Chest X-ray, AP view. Patient: 37 years old, sex F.
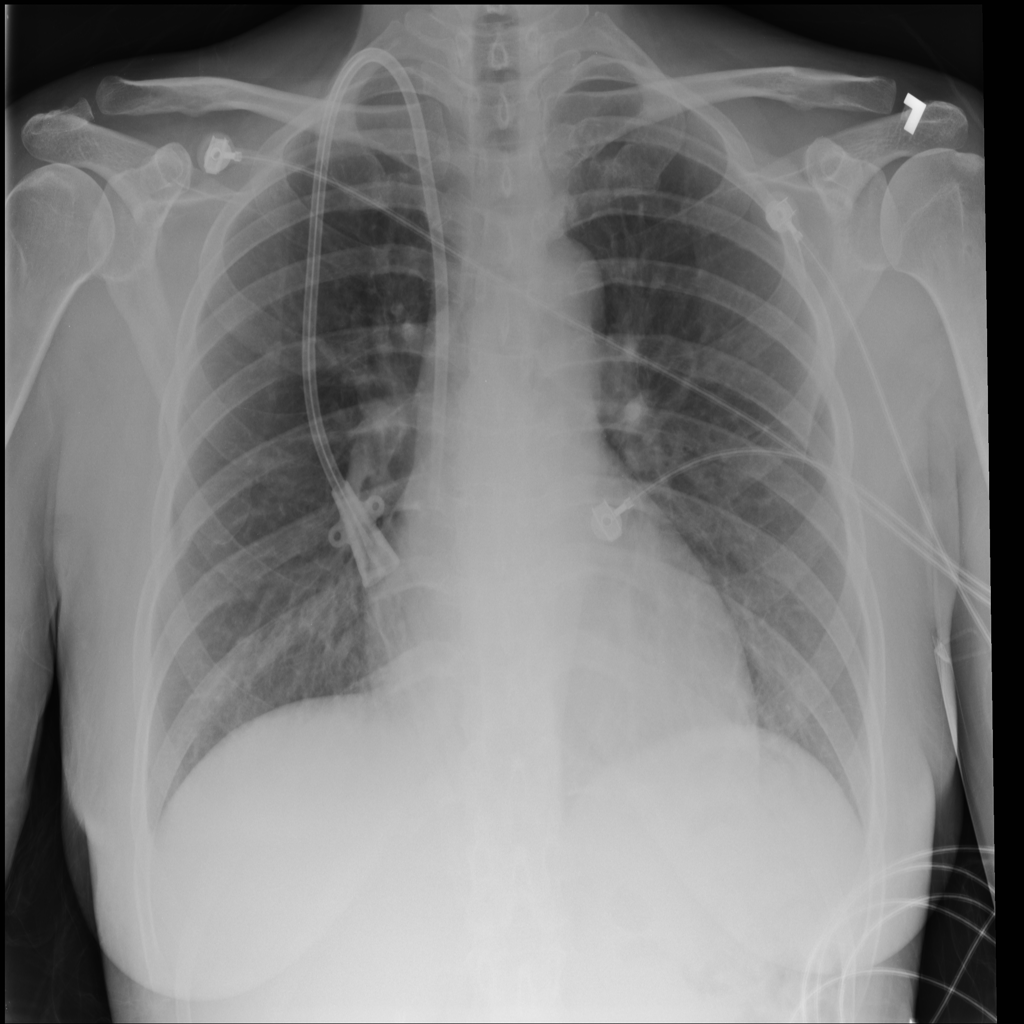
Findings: No Finding